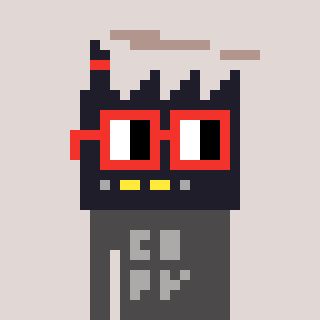
a pixel art character with square red glasses, a factory-shaped head and a grayscale-colored body on a warm background